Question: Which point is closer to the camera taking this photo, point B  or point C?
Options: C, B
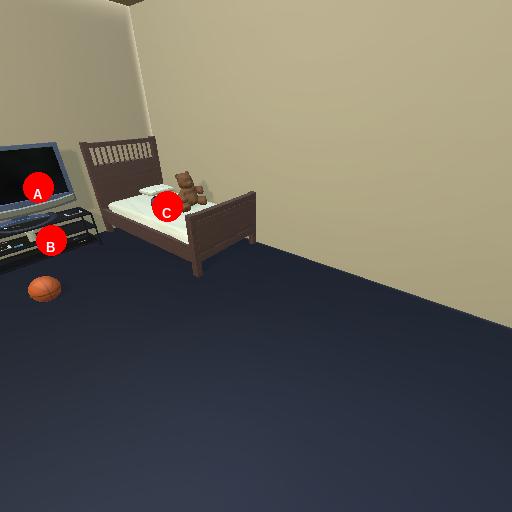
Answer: C